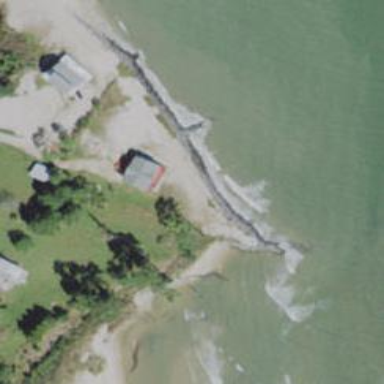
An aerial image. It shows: Breakwater structure.